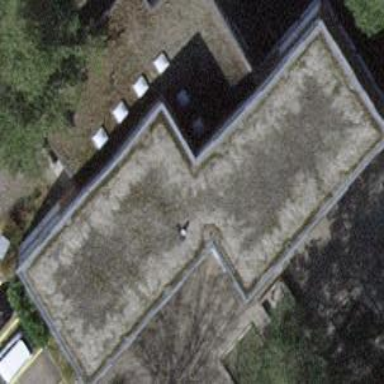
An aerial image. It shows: Partial view of building.